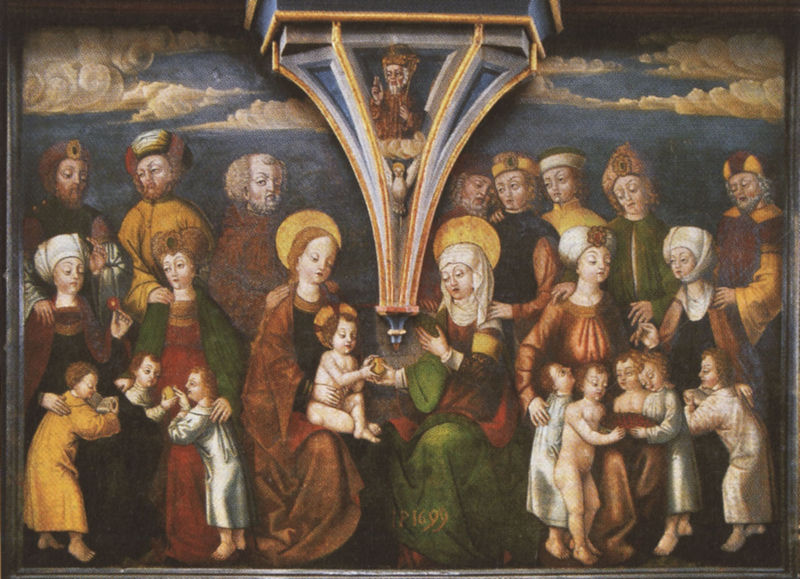
Titel: Hochaltar der Pfarrkirche St. Vinzenz in Heiligenblut, Kärnten
Künstler: Meister von Heiligenblut
Standort: Heiligenblut, Pfarrkirche St. Vinzenz (EU - AUT - Kärnten)
Schlagwörter: blau, gemälde, gott, himmel, nackt, weiß, wolken, frauen, gelb, grün, menschen, braun, frau, hut, männer, rot, bart, taube, hände, kind, kinder, füße, kopftuch, heiligenschein, nimbus, kanzel, christus, jesus, mittelalter, kopftücher, religiös, konsole, heilige, fresko, maria, madonna, turban, sakral, anna, jesuskind, stifter, heiligenscheine, figurengruppe, gottvater, volken